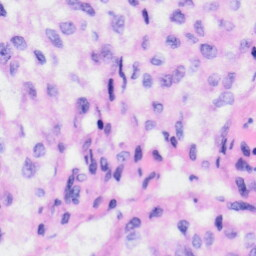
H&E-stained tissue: Liver